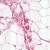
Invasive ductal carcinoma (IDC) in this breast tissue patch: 0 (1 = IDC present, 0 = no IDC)